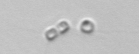
Label: Chaetoceros